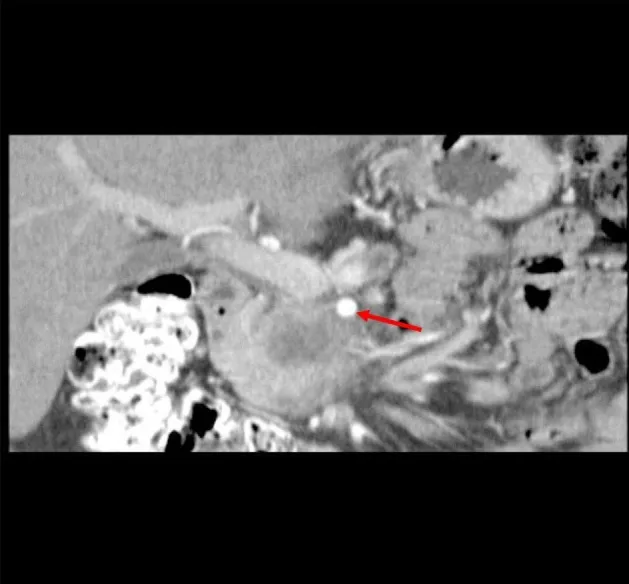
CT abdomen at restaging following neoadjuvant chemo-radiation therapy showed a 3.3 cm x 3.1 cm mass, decreased from initial size with involvement of the SMA (see arrow) and SMV improved.
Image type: radiology (ct)